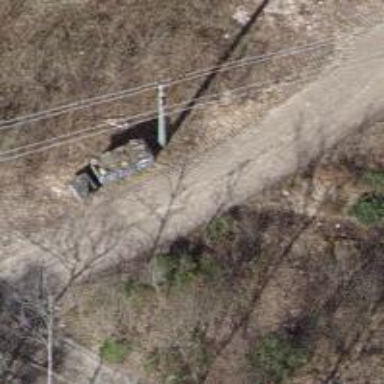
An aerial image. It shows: Power pole.